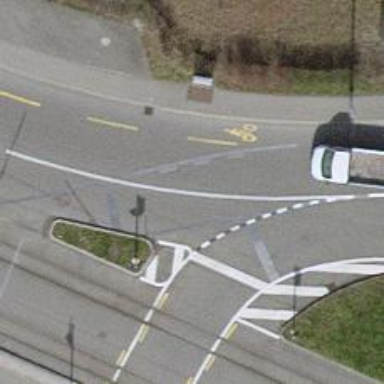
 featuring separate cycle lane and sidewalk."